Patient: sex M, age 47
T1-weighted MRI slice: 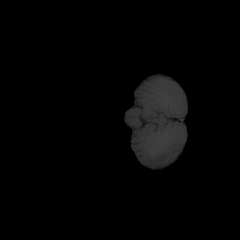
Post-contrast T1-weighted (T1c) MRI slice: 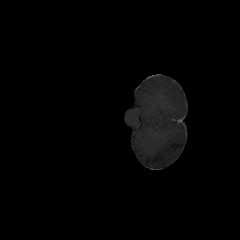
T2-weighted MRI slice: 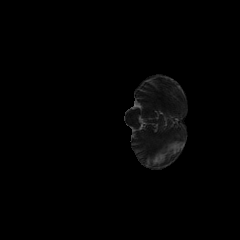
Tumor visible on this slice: no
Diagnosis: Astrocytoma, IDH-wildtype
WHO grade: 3